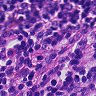
Metastatic tissue present: no